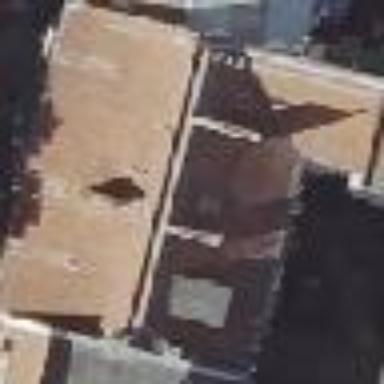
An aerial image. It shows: Gabled building.